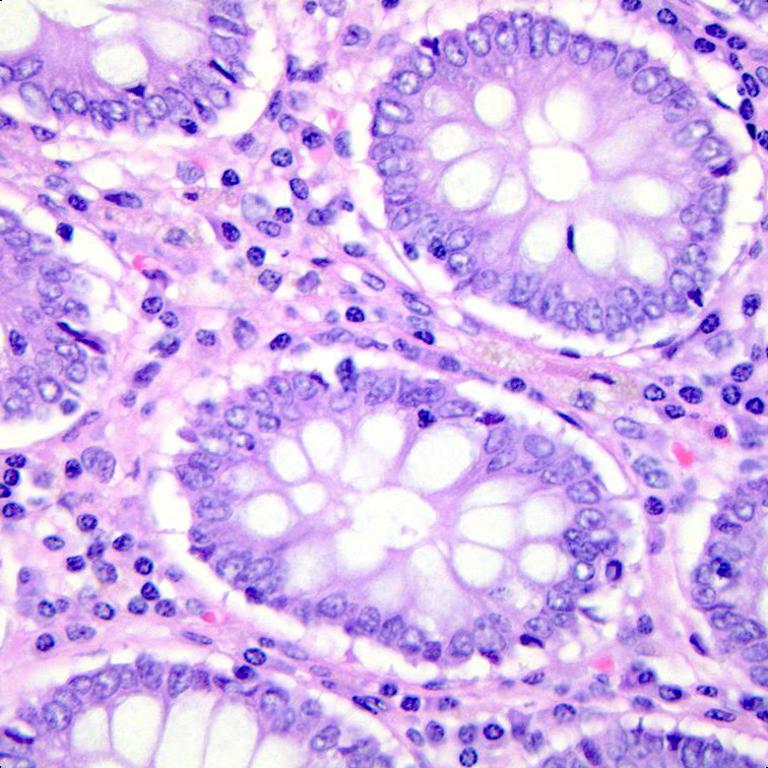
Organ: colon
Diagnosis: benign